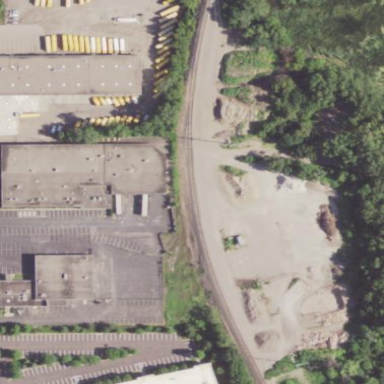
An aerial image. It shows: Recycling center for green waste.